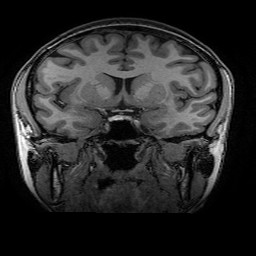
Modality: T1w
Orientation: sagittal
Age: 20
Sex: female
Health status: healthy
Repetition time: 2.53 s
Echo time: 0.0034 s